Interaction volume radius: 10 \u00c5
Interaction volume height: 20 \u00c5
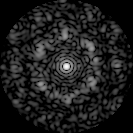
Disorder parameter: 0.6958